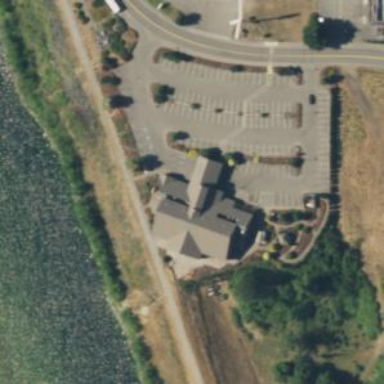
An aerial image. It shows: Conference centre building.